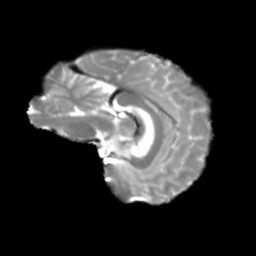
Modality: T2w
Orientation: sagittal
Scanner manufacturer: siemens
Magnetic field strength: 3 T
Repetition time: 4 s
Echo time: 0.0594 s